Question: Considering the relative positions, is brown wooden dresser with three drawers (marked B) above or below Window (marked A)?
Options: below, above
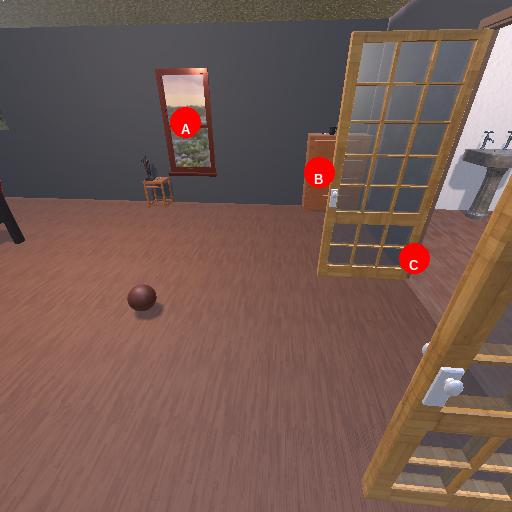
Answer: below